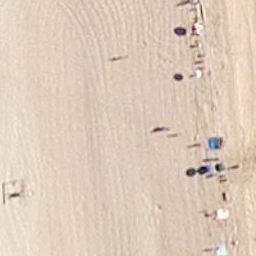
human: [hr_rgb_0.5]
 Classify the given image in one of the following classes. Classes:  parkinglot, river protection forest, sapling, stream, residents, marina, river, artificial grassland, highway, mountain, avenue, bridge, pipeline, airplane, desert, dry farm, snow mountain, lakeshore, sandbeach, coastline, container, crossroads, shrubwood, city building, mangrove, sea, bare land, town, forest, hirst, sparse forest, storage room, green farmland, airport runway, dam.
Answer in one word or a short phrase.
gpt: sandbeach